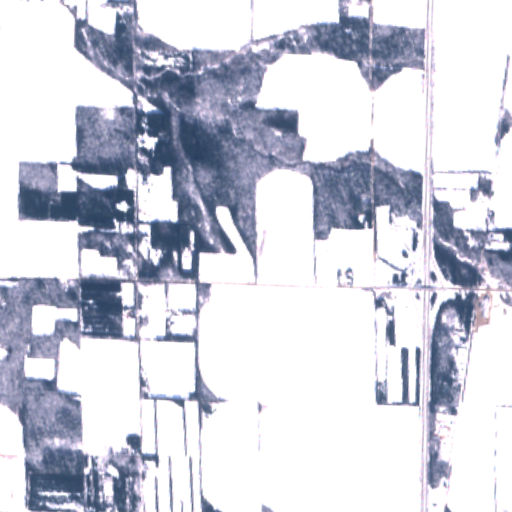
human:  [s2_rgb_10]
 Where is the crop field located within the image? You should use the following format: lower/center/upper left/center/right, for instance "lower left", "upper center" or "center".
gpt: The crop field is located in the upper right of the image.
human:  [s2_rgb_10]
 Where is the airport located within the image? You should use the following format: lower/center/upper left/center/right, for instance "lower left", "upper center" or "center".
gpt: There is no airport in the image.